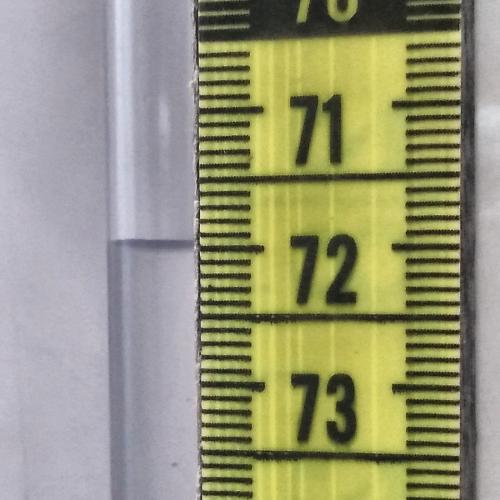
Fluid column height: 72.0 cm